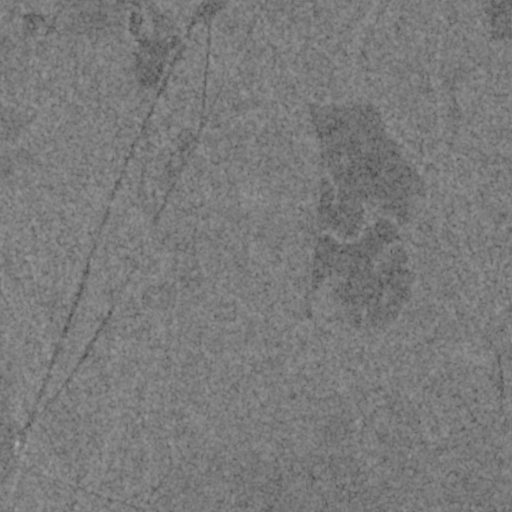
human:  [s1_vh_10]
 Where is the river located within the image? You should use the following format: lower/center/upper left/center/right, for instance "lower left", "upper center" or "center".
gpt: The river is located in the right of the image.
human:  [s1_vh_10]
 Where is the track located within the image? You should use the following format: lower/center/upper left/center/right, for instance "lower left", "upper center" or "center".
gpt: There is no track in the image.

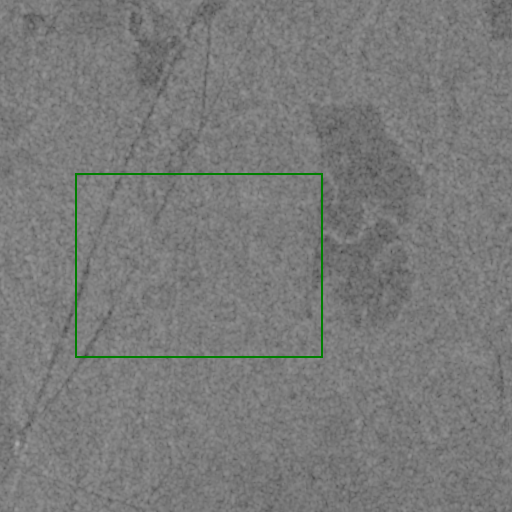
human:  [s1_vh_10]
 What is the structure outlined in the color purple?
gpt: There is no purple outline.
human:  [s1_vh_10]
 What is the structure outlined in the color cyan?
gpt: There is no structure outlined in cyan.